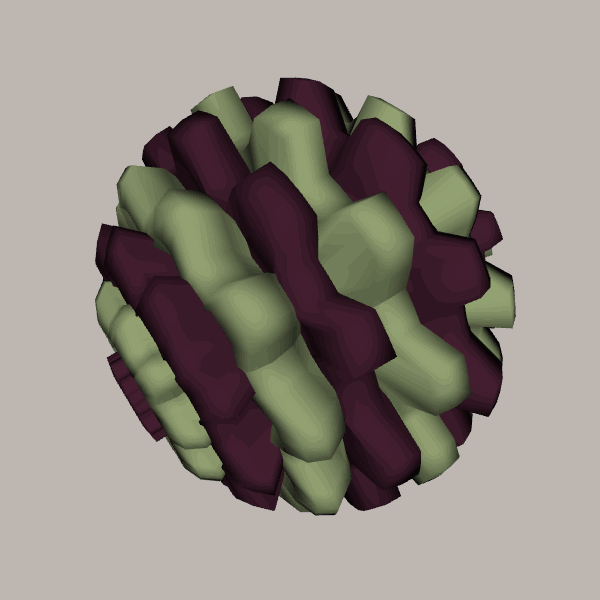
Background: light